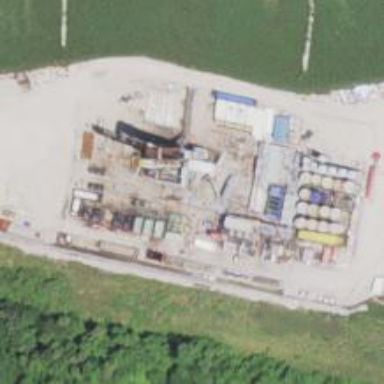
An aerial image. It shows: Petroleum well.